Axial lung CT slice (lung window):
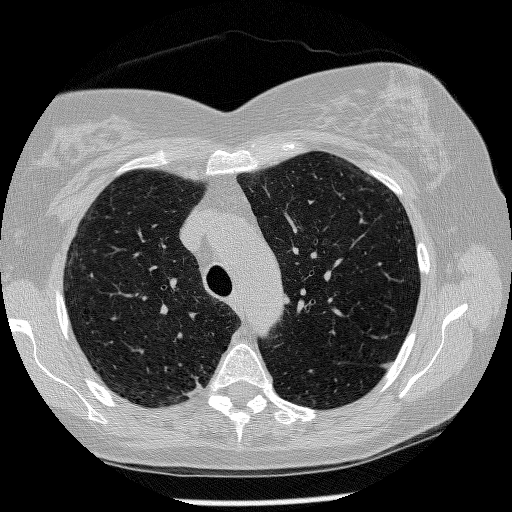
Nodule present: no